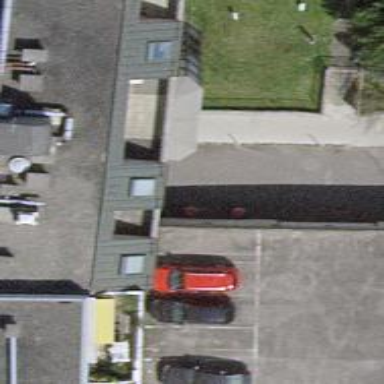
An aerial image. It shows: Driveway tunnel that serves as building passage.